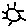
Label: sun